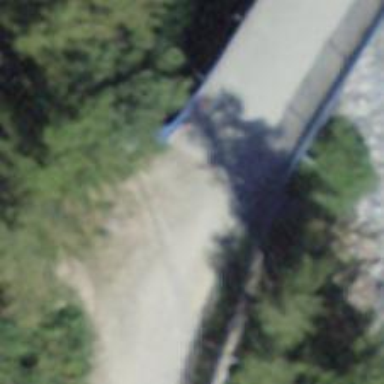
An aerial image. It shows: Track with fine gravel surface. The track type is grade1.